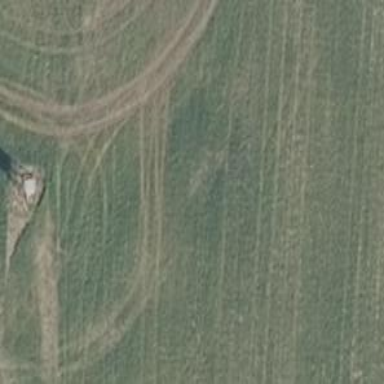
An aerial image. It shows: Grass track with grade4 surface.